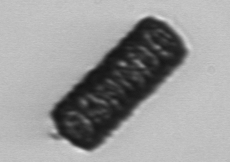
Label: Paralia_sulcata